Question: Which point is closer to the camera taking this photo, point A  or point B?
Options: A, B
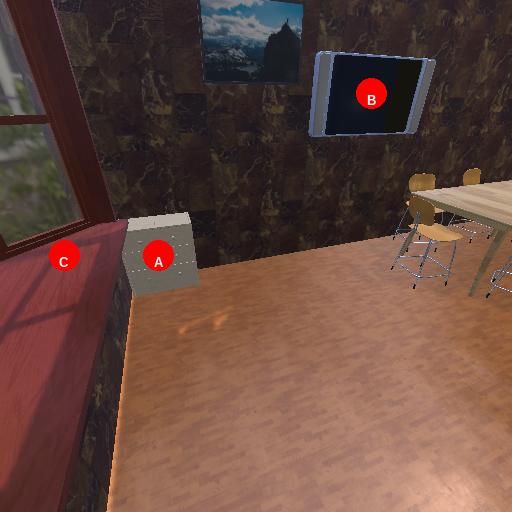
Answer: A